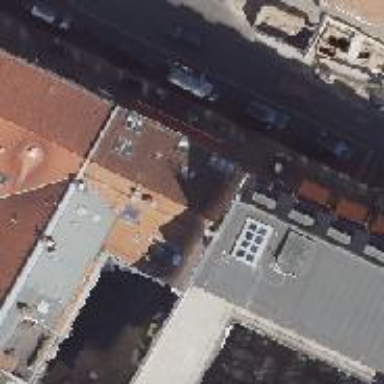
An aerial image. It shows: Pub with its own brewery.